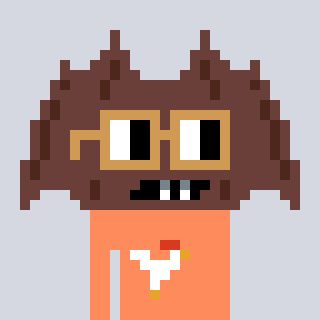
a pixel art character with square brown glasses, a bat-shaped head and a peachy-colored body on a cool background